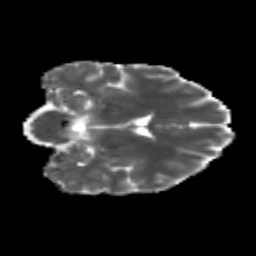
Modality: MD
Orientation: coronal
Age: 21
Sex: female
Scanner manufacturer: siemens
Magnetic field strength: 3 T
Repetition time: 3.5 s
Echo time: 0.113 s